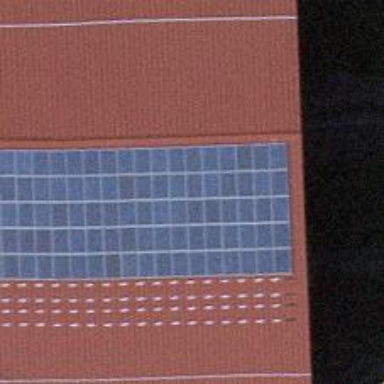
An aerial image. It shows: Solar power generator using photovoltaic panels.